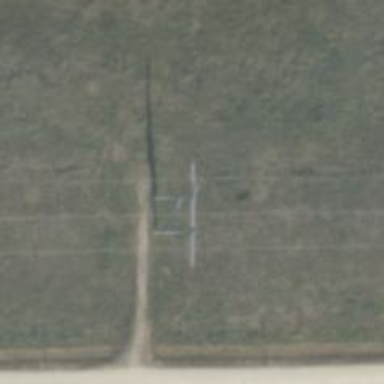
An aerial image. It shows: H-frame designed tower for power lines.